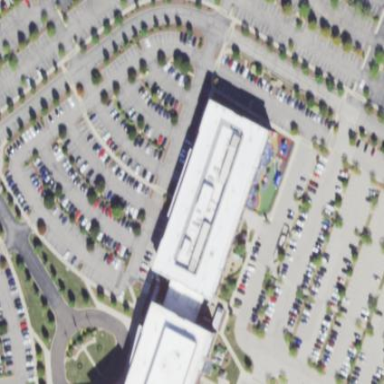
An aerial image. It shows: Office building.